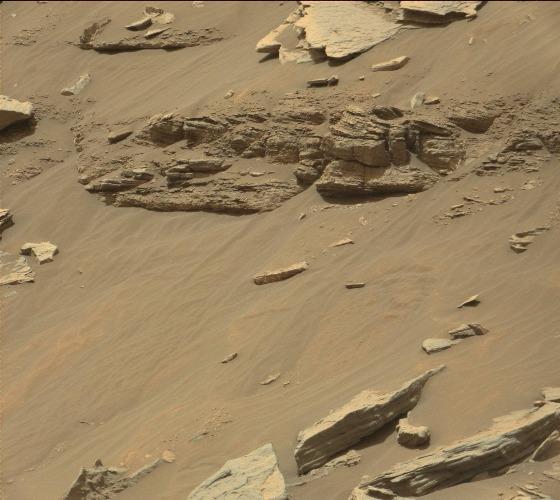
Terrain classes present: Bedrock, Gravel / Sand / Soil, Rock, Shadow